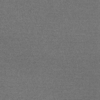
Label: dusty